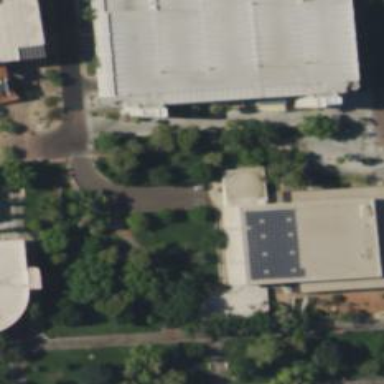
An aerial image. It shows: Theater building.